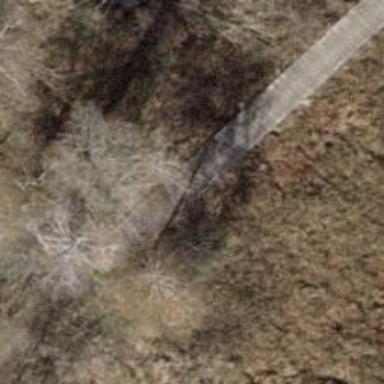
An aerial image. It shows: Path on boardwalk bridge.